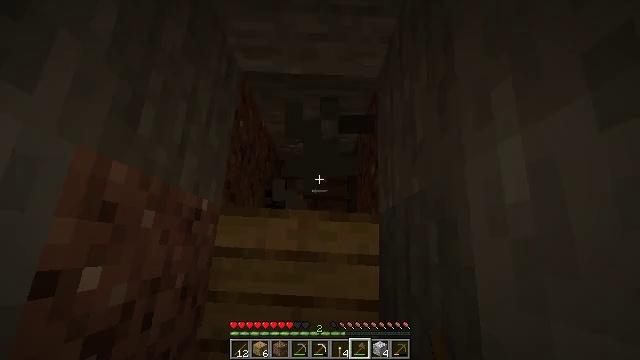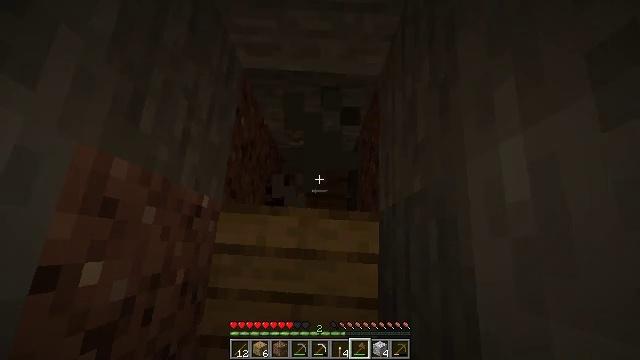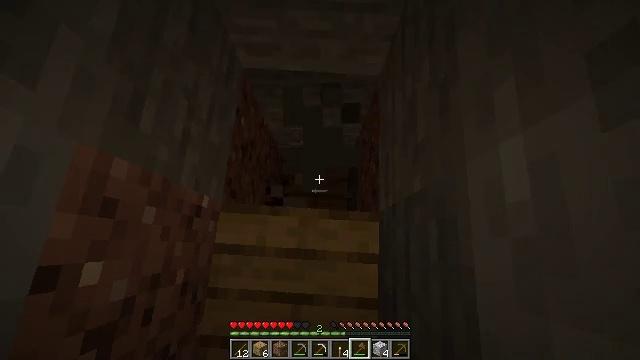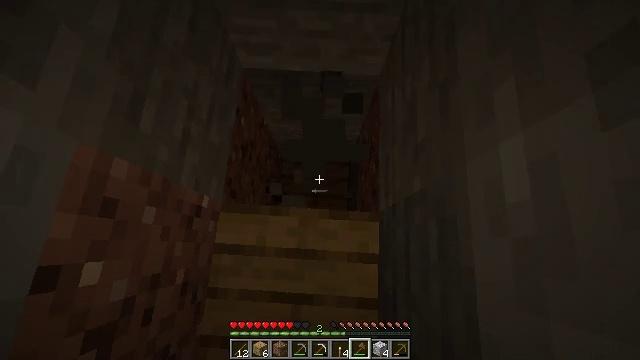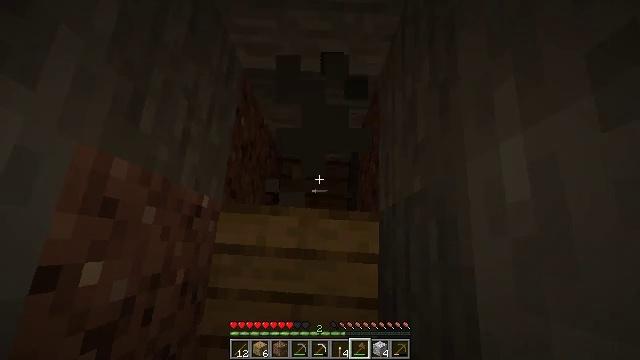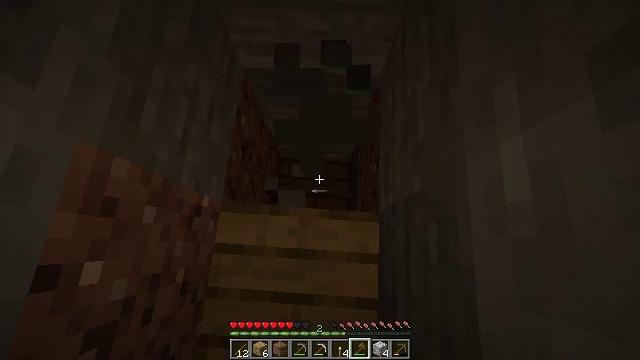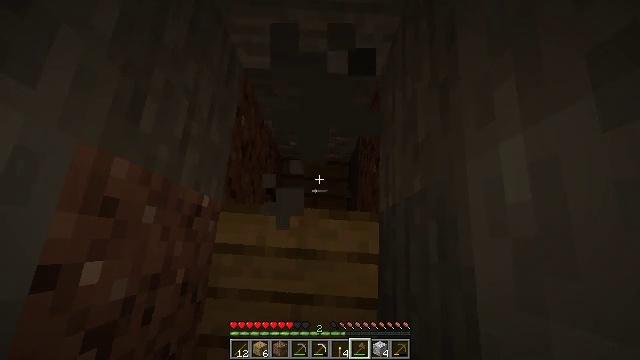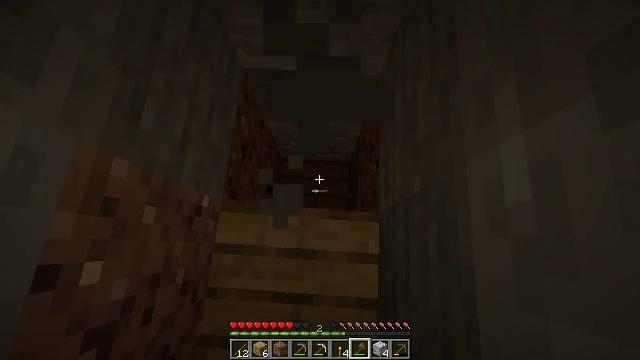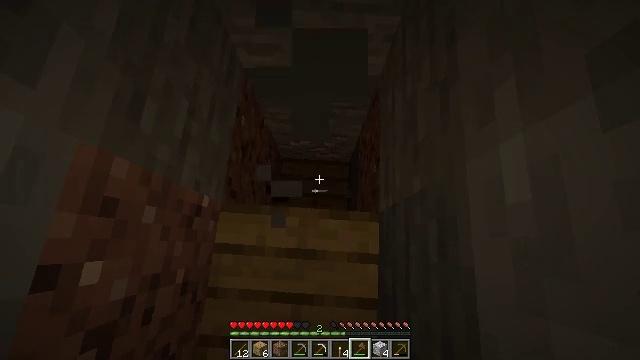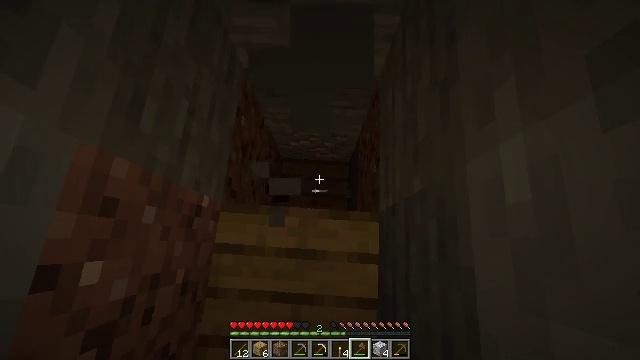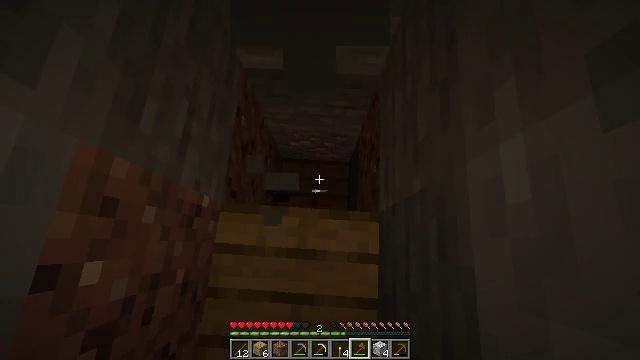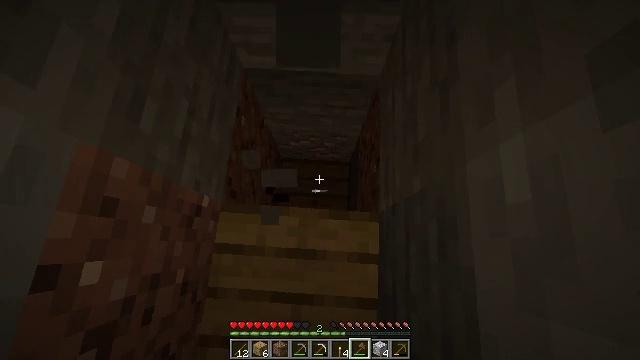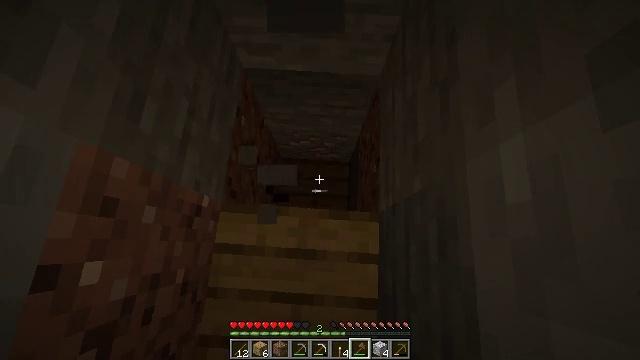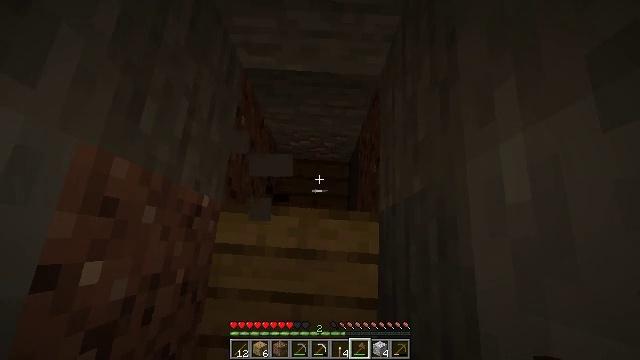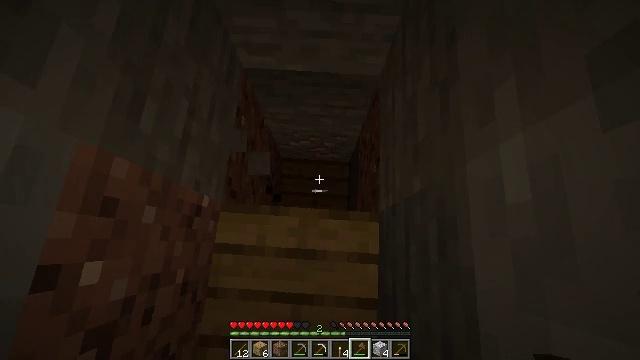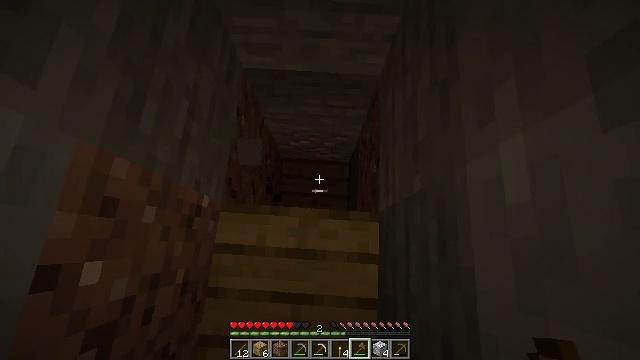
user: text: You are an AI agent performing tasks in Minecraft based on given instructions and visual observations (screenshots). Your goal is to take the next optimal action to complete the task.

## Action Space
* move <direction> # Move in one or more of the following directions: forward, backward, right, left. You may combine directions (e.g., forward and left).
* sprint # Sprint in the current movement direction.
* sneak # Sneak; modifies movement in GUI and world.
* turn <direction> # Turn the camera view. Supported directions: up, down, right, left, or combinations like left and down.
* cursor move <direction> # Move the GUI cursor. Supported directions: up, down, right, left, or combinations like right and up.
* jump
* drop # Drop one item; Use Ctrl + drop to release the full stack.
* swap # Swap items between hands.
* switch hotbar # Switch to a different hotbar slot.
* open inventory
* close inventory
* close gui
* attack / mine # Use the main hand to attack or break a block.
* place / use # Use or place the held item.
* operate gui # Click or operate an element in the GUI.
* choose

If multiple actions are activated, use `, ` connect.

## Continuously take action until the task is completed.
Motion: motion action
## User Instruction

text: Break the existing planks.
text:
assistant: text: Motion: no_op
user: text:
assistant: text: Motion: no_op
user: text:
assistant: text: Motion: no_op
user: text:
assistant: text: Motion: no_op
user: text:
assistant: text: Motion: use / place
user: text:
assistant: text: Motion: use / place
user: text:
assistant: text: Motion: use / place
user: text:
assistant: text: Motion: no_op
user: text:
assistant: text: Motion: no_op
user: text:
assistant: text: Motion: no_op
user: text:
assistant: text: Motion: no_op
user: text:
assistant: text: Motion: no_op
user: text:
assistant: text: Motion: no_op
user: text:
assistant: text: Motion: no_op
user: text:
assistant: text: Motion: no_op
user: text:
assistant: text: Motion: no_op
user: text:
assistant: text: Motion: no_op
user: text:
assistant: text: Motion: no_op
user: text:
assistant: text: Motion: no_op
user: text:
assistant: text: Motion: no_op
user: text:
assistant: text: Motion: no_op
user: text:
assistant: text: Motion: no_op
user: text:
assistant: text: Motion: no_op
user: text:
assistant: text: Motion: no_op
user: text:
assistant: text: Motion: no_op
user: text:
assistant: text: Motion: no_op
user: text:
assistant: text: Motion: no_op
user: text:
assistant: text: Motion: no_op
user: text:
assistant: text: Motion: no_op
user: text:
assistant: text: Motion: attack / mine